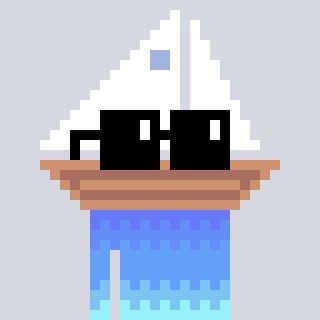
a pixel art character with square black sunglasses, a sailboat-shaped head and a blue-colored body on a cool background